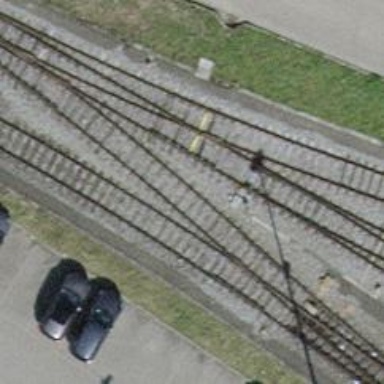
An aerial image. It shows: Railway yard with one track.